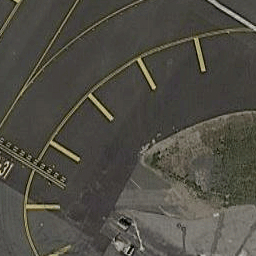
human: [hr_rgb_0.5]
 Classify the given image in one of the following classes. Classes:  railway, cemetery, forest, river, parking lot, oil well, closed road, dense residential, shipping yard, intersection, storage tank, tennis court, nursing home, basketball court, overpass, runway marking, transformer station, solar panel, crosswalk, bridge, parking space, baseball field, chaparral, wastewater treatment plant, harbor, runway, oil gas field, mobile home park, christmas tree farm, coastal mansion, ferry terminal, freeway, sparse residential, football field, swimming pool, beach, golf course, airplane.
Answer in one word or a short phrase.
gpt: runway marking